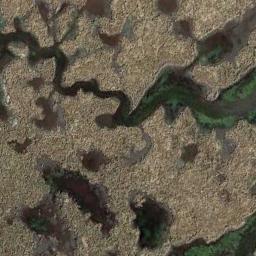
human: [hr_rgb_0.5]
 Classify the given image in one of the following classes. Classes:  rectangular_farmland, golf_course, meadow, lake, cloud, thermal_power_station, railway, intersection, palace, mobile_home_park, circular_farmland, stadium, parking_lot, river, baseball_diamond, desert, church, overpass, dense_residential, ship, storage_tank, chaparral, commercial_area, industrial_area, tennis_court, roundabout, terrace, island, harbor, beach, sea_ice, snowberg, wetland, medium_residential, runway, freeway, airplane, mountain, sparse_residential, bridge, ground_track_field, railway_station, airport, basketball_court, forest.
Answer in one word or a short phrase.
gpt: wetland